六年级 · 立体几何学
 将下面的圆柱体的侧面沿 $\mathrm{AB}$ 展开，所得到的侧面展开图不可能是（）。

(3)

(4)

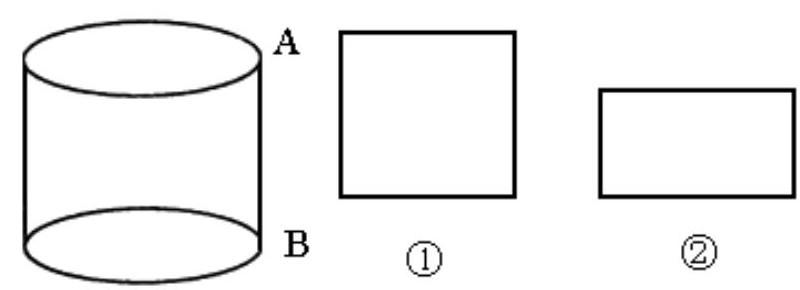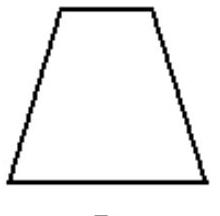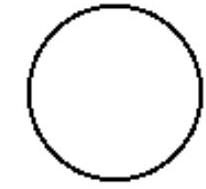
A. (1)(2)
B. (1)(3)
C. (1)(2)(3)
D. (3)4)

答案: D